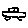
Label: car